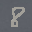
Label: 8